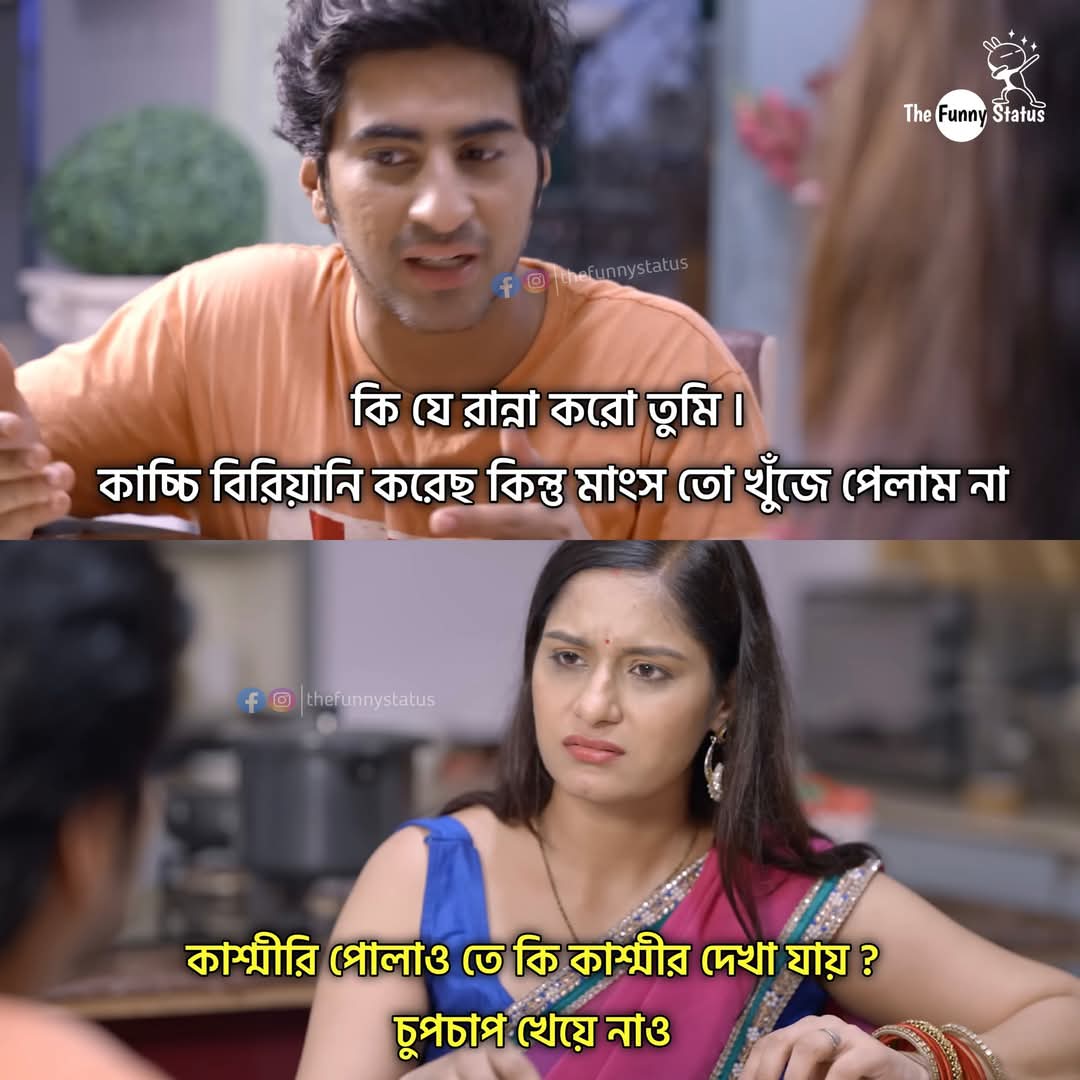
Text: কি যে রান্না করো তুমি। কাচ্চি বিরিয়ানি করেছ কিন্তু মাংস তো খুঁজে পেলাম না
কাশ্মীরি পোলাও তে কি কাশ্মীর দেখা যায়?
চুপচাপ খেয়ে নাও
Label: Hate
Hate category: Personal Offence
Targeted group: Individual